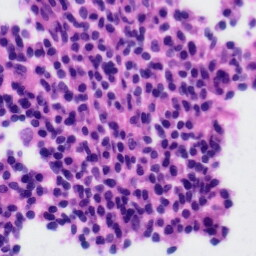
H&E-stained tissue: Tonsil